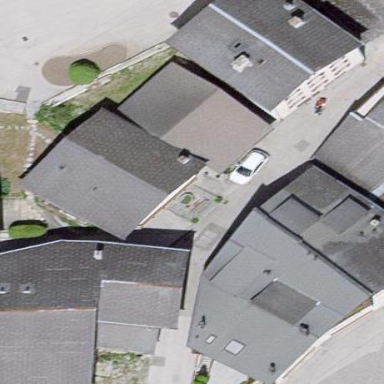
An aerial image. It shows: Simple house.